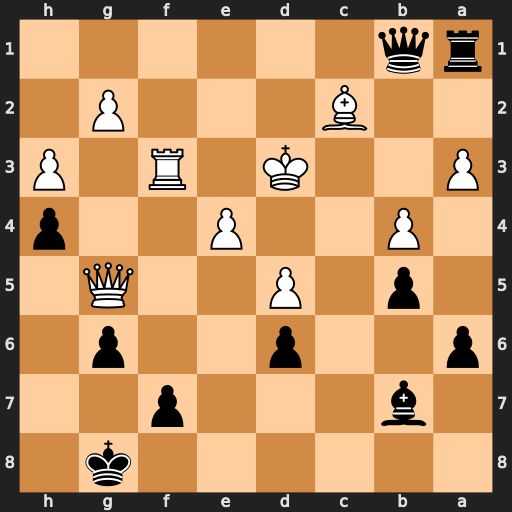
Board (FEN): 6k1/1b3p2/p2p2p1/1p1P2Q1/1P2P2p/P2K1R1P/2B3P1/rq6
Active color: b
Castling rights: -
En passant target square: -
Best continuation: Rxa3+ Kd2 Qxb4+